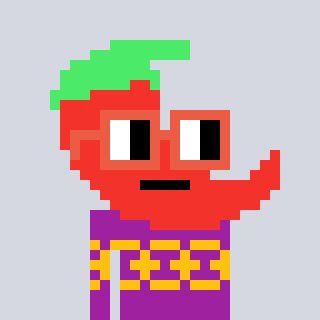
a pixel art character with square orange glasses, a chilli-shaped head and a magenta-colored body on a cool background